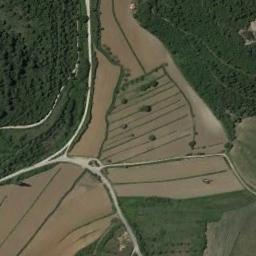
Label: terrace